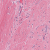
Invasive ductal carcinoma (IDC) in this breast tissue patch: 0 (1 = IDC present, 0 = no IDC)